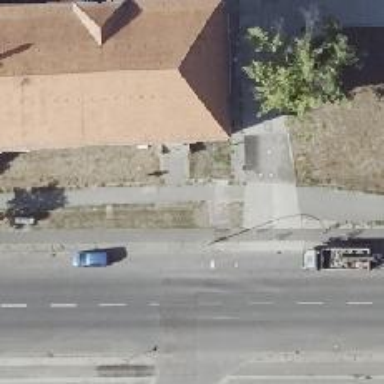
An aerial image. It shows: Sidewalk.